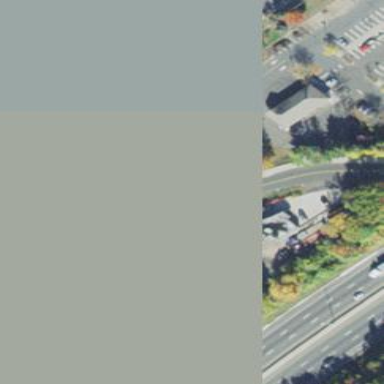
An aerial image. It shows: Parking area with surface.